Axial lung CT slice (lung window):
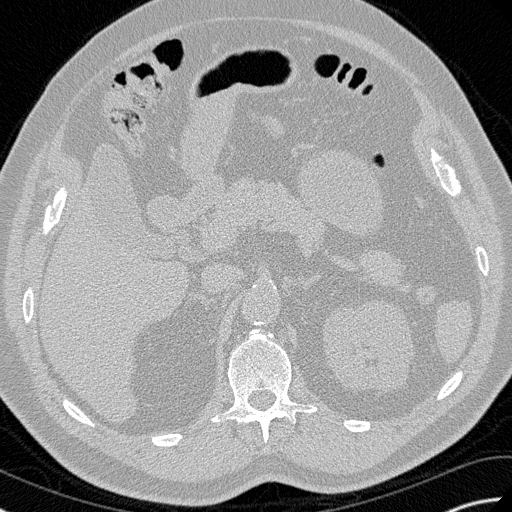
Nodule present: no